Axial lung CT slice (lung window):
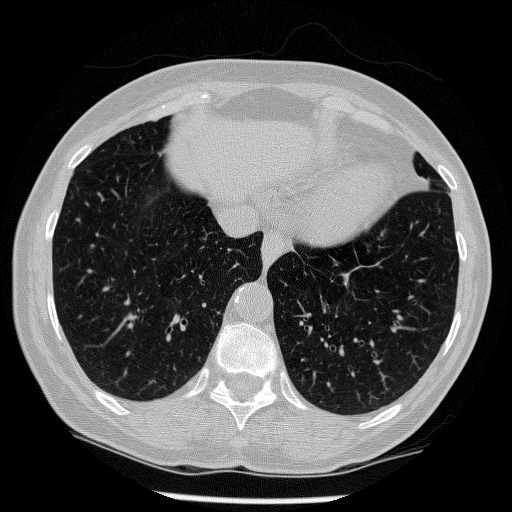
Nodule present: no